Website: ulta-beauty
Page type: customer-info-address
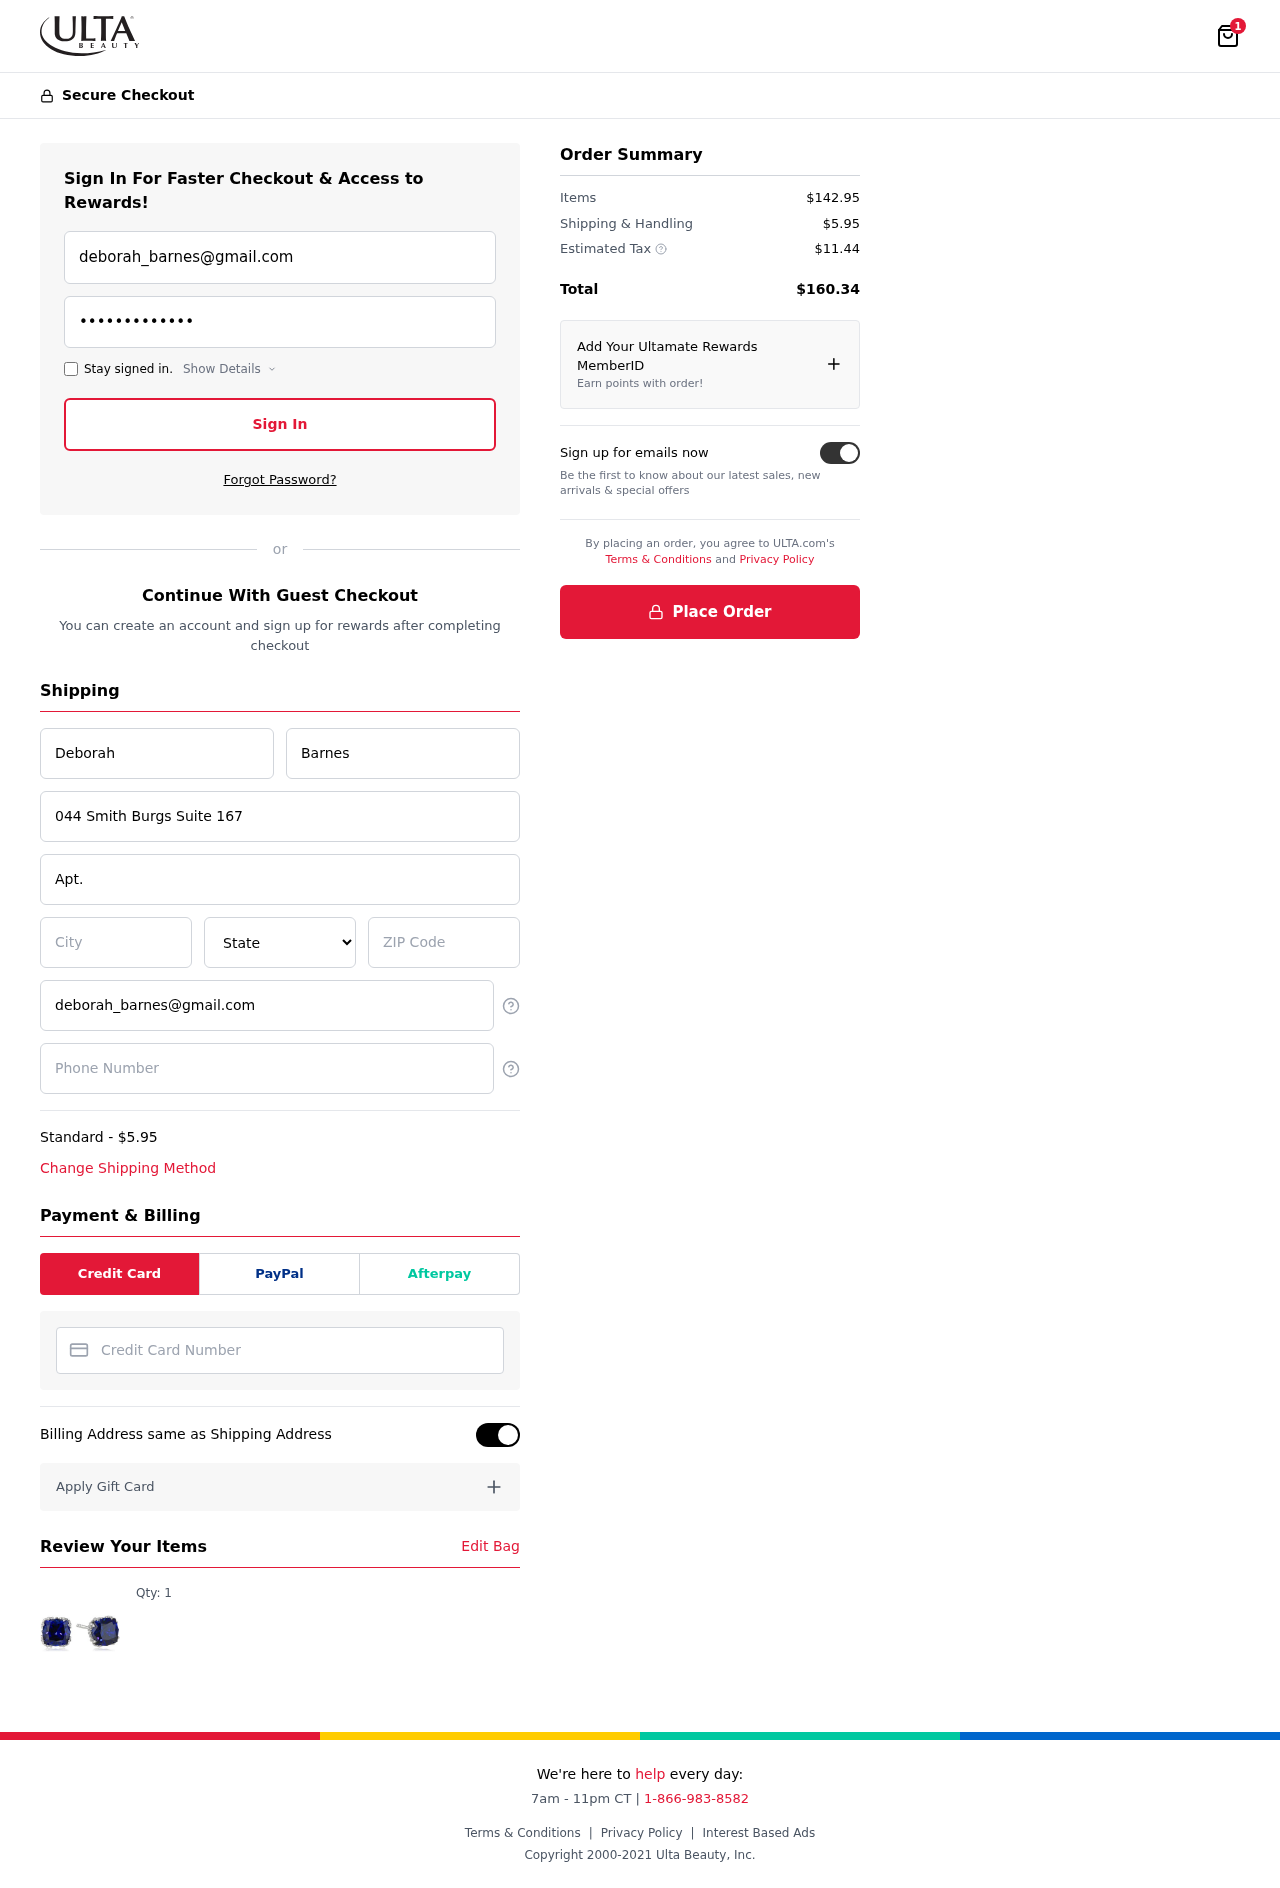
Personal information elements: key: PII_CARD_NUMBER
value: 2252 4529 0184 4831
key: PII_CITY
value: North Michelleside
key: PII_EMAIL
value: deborah_barnes@gmail.com
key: PII_FIRSTNAME
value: Deborah
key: PII_LASTNAME
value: Barnes
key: PII_PHONE
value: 4869172914
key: PII_POSTCODE
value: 29620
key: PII_STATE
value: Utah
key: PII_STREET
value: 044 Smith Burgs Suite 167
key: PII_STREET2
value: Apt. 234
Product elements: key: PRODUCT1_QUANTITY
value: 1
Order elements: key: ORDER_NUM_ITEMS
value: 1
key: ORDER_SHIPPING_COST
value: $5.95
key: ORDER_ITEMS_TOTAL
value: $142.95
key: ORDER_SHIPPING_COST2
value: $5.95
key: ORDER_TAX
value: $11.44
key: ORDER_TOTAL
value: $160.34